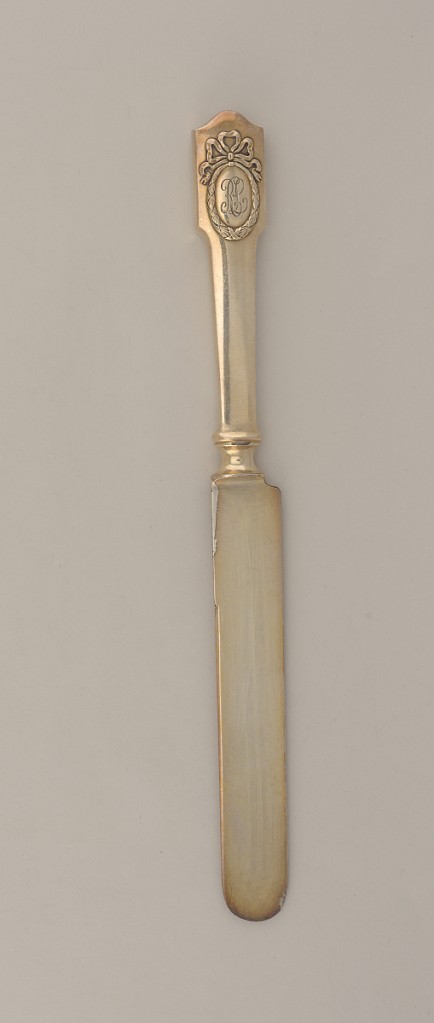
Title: Louis XVI Pattern Dinner Knife
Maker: Joseph E. Birmingham
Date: ca. 1909
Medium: silver
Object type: knife
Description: Elongated flat blade with rounded end. Waisted shoulder. Handle of rectangular line, ending in shouldered, rectangular fiddle terminal embossed with oval wreath with ribbon bow, enclosing monogram.